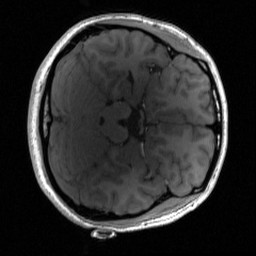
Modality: T1w
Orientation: axial
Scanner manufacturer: siemens
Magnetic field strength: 3 T
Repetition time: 2 s
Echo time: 0.0022 s